Question: I got a problem with giving back the child height to its parent.
The code comes from the Magento OnePageCheckOut site and I guess it is an css issue.
Normally the checkout goes from up to down. With using of a modified css code, the progressbar is seperated on top of the page and the content for the current step is shown below. Sadly, the child-element, where the content is shown, is handled as an overflow element. This makes it necessary to set a defined height for its parent element, which means, all steps have the same height and it looks so bad.
Maybe you guys have an idea what I could change in the css files to give the needed height back to the parent-element. I tried to change the display values or played with position, but to be honest, I m not that deep in css to know exactly what am I doing. It was more trail and error.
An image of that problem below:

The code is:
'''
<ol class="opc" id="checkoutSteps">
<li id="opc-billing" class="section allow active">
<div class="step-title"></div>
<div id="checkout-step-billing" class="step a-item"></div>
</li>
<li id="opc-shipping" class="section">
<div class="step-title"></div>
<div id="checkout-step-billing" class="step a-item" style="display:none;"></div>
</li>
</ol>
.opc { position:relative; overflow:hidden; height:970px; padding-top:20px; text-align:center; border:1px solid #BBAFA0;}
.opc li.section { display: inline; }
.opc .step-title,.opc .allow .step-title,.opc .active .step-title { position:relative; text-align:center; border:none; background:none; padding:0; overflow:hidden!important; height:80px; display:inline-block; vertical-align:top; }
.opc .step { padding:30px 20px; position:absolute; border:0; top:100px; left:0; z-index:1; background:#fff; width:605px; height:900px; border-bottom:1px dotted #ccc; border:none; width:643px; text-align:left;}
.opc:first-of-type .active .step{left:0; width: 100%;}
'''
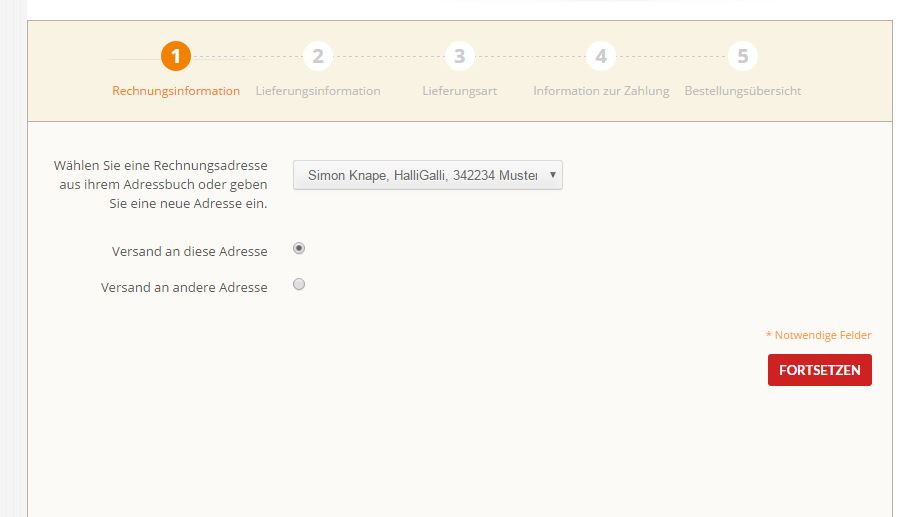
Answer: For starters, this is not going to be pretty (It's because of things like this that make me less and less of a fan of Magento). Basically what the current CSS is doing is positioning '.step-title' relatively and '.step' absolutely. Absolute positioned elements are out of flow for the document, so what ends up happening is the document renders the '.step-title' elements as if they were right next to each other, but the '.step' is out of flow, so it's just kind of hanging out 100px from the top of '.opc'. In order for the '.step's to have their normal dimension, we need to figure out how to get them to not be 'position: absolute'. I took the CSS and made this fiddle:
<URL>
The first step is to remove the 'position:absolute' and related rules and the height attributes:
<URL>
'''
.opc {
position:relative;
overflow:hidden;
padding-top:20px;
text-align:center;
border:1px solid #BBAFA0;
}
.opc li.section {
display: inline;
}
.opc .step-title,
.opc .allow .step-title,
.opc .active .step-title {
position:relative;
text-align:center;
border:none;
background:none;
padding:0;
overflow:hidden!important;
height:80px;
display:inline-block;
vertical-align:top;
}
.opc .step {
padding:30px 20px;
border:0;
background:#fff;
width:605px;
border-bottom:1px dotted #ccc;
border:none;
width:643px;
text-align:left;
}
.opc:first-of-type .active .step{
left:0;
width: 100%;
margin-top: 80px; /* same as old title height. This is for later when we make the steps 'position:absolute' */
}
'''
The trick is then to make sure all the steps stay at the top of the '.opc' container. For that, we need to take it out of flow and for that we use 'position:absolute' (same bad code, different application). This will cause another major issue to arise. We have no idea where to put the elements. Our best bet would be to give them each 20% width assuming there will be no more and no less then five steps.
<URL>
'''
#checkoutSteps li .step-title {
width: 20%;
position: absolute;
top: 20px; /* same as padding */
}
#checkoutSteps li:first-child .step-title {
left: 0;
}
#checkoutSteps li:first-child + li .step-title {
left: 20%;
}
#checkoutSteps li:first-child + li + li .step-title {
left: 40%;
}
#checkoutSteps li:first-child + li + li + li .step-title {
left: 60%;
}
#checkoutSteps li:first-child + li + li + li + li .step-title {
left: 80%;
}
'''
This is a pretty thoroughly hacked solution, but I know from experience that Magento sometimes doesn't really give you many options.